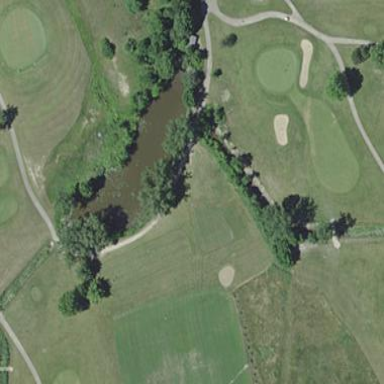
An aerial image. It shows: Picturesque scene of golf course with lateral water hazard.